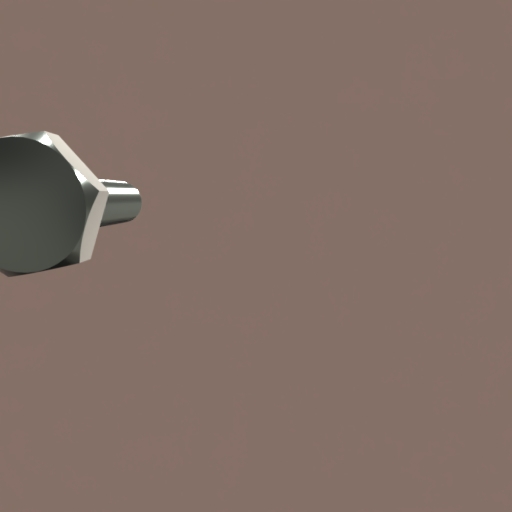
Label: bolt